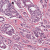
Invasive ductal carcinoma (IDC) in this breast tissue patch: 1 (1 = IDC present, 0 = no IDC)